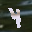
Label: 4